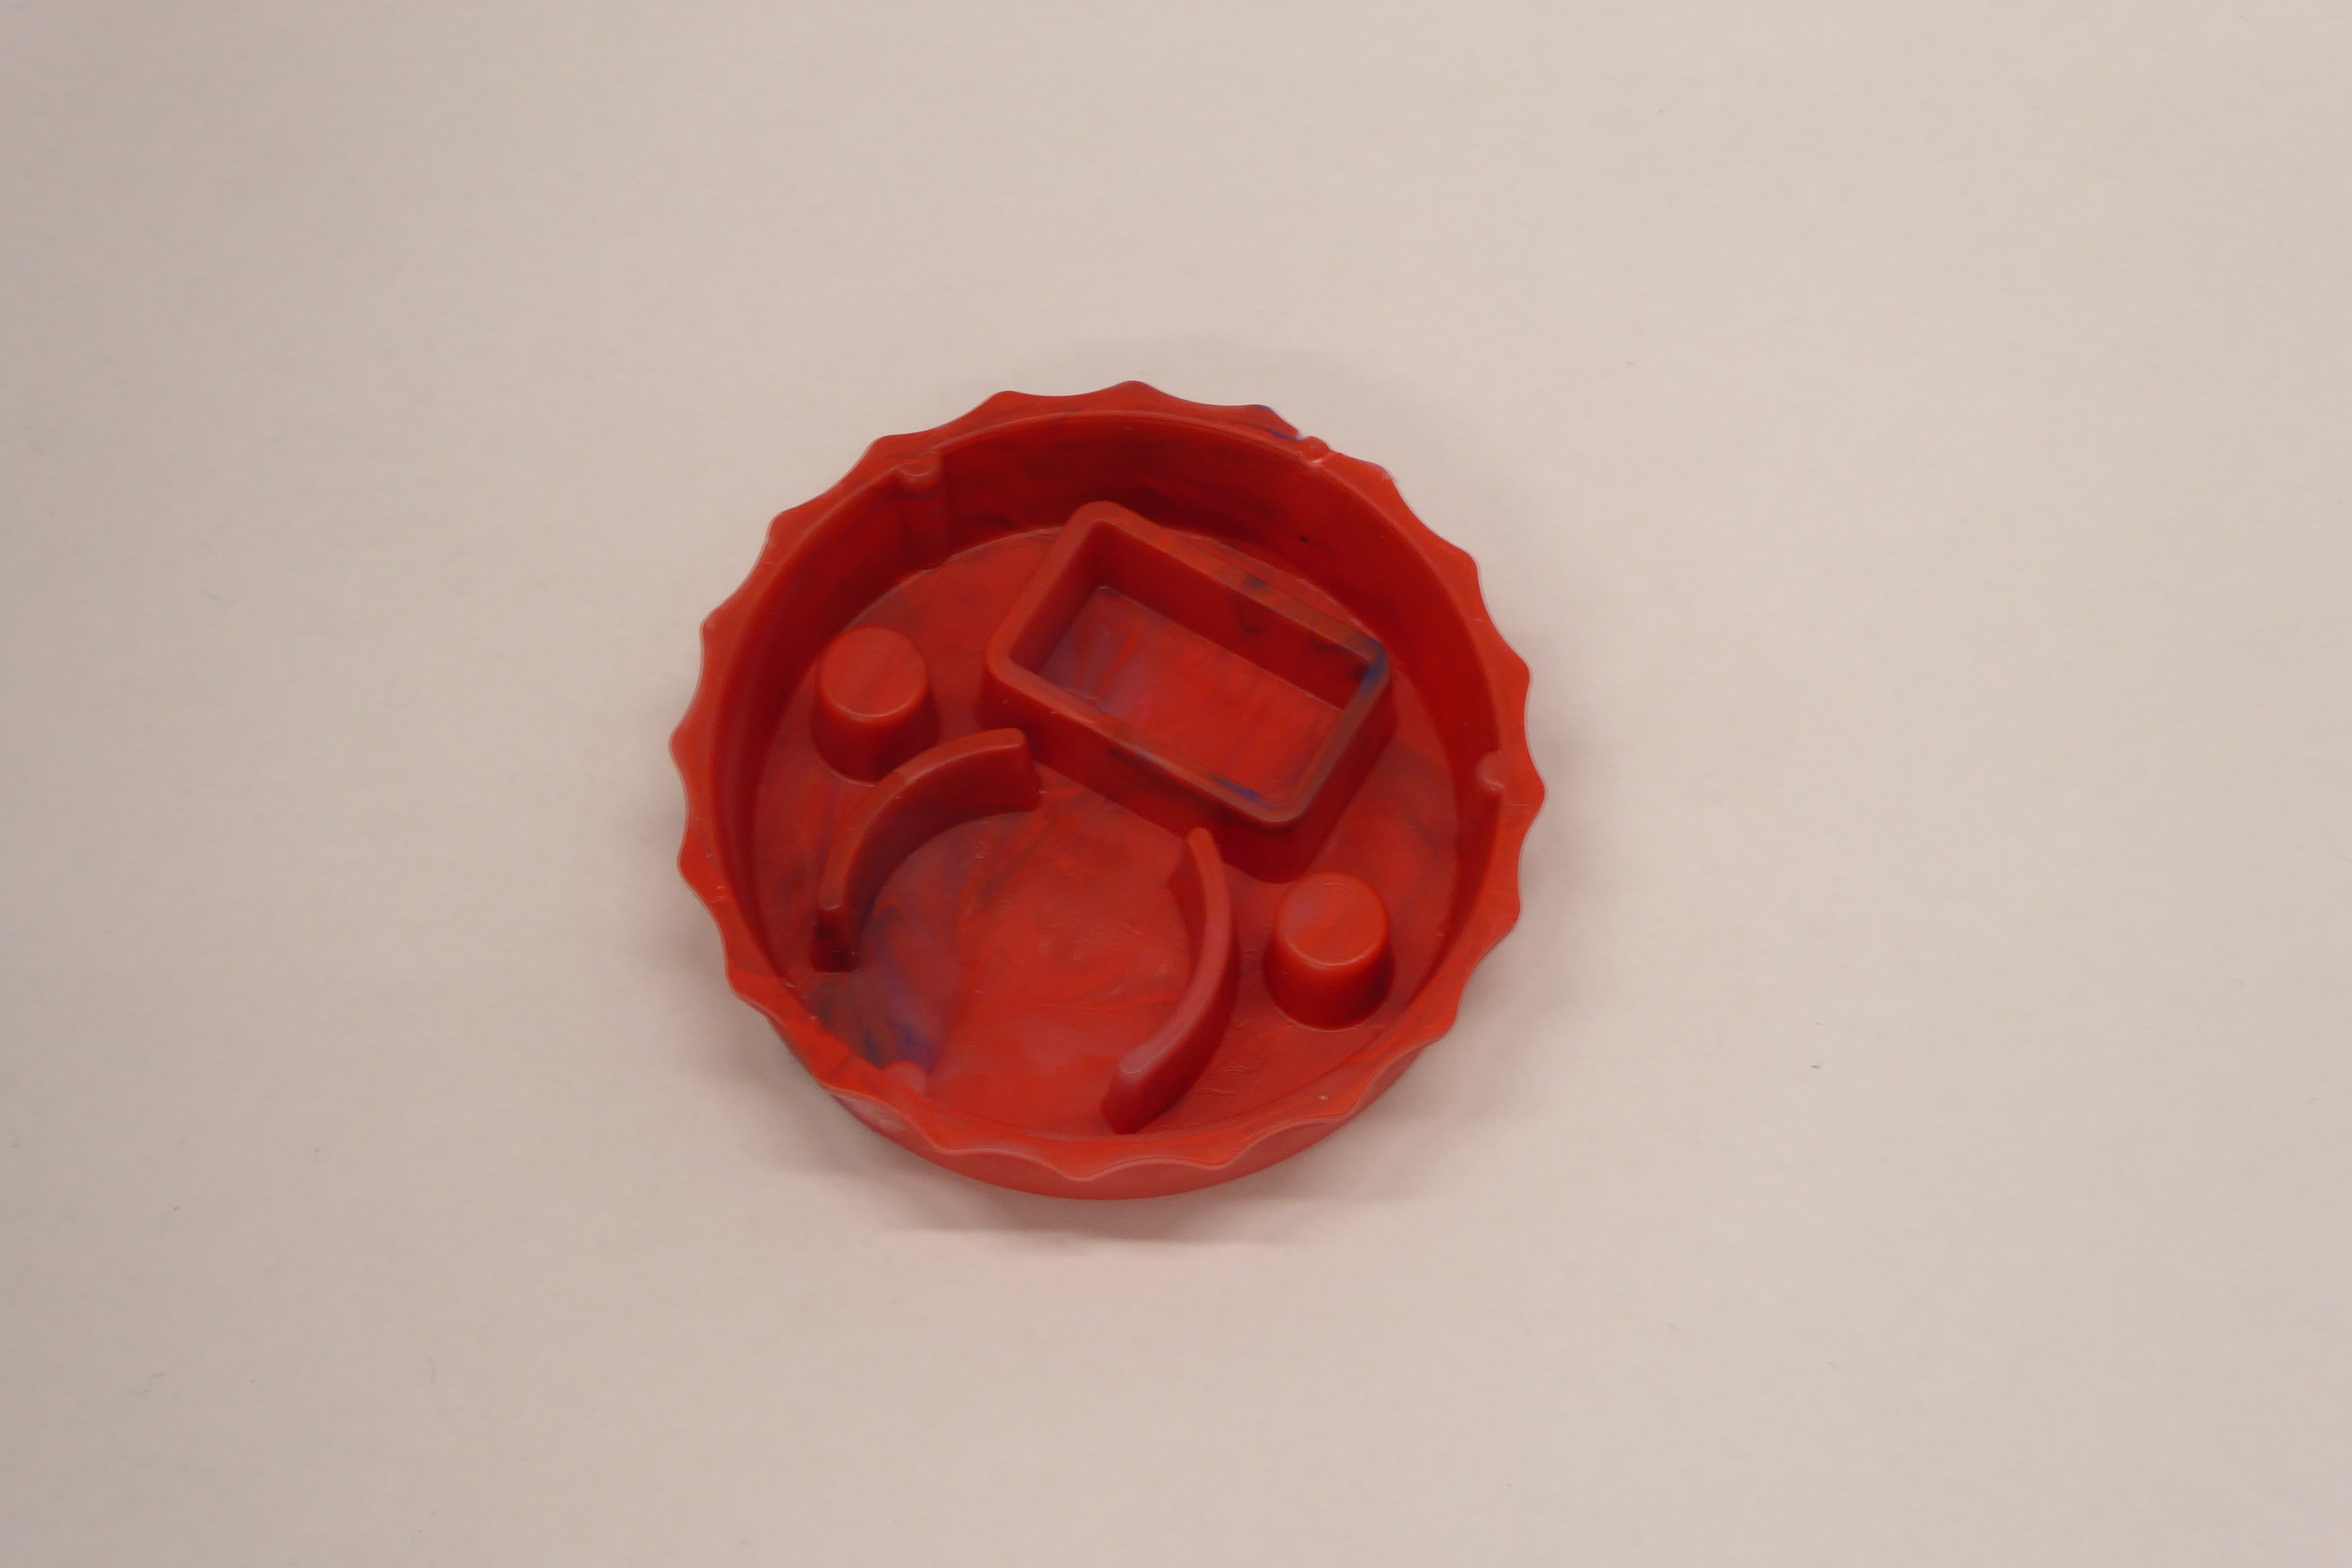
Label: Bottle Opener - Cover